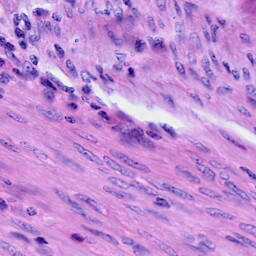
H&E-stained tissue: Cervix